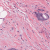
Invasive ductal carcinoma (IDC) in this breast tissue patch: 1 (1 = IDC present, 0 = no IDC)